Question: Count the number of objects in the diagram.
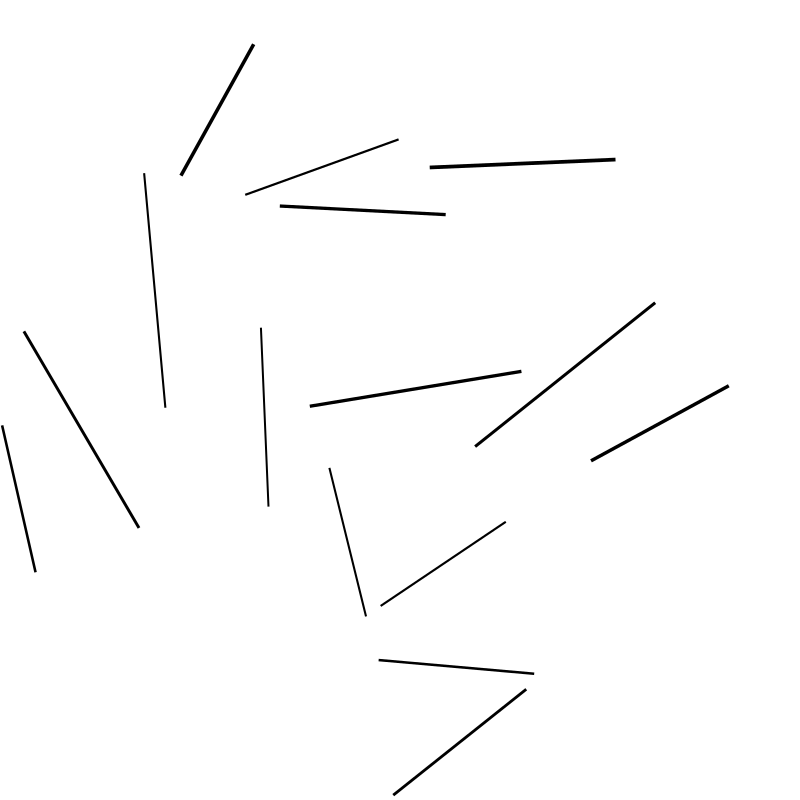
Answer: 15